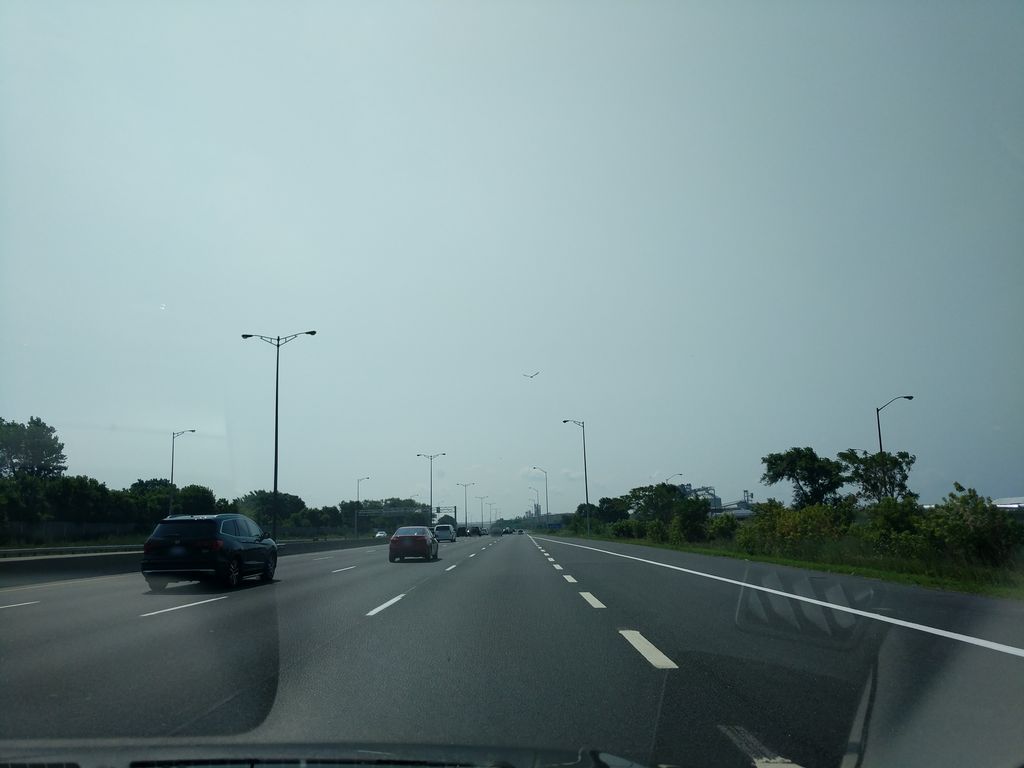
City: hamilton